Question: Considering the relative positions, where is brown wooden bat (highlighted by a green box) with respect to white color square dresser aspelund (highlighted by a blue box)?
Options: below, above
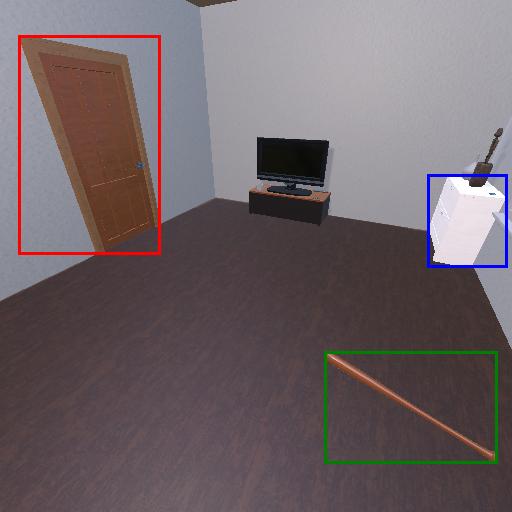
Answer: below